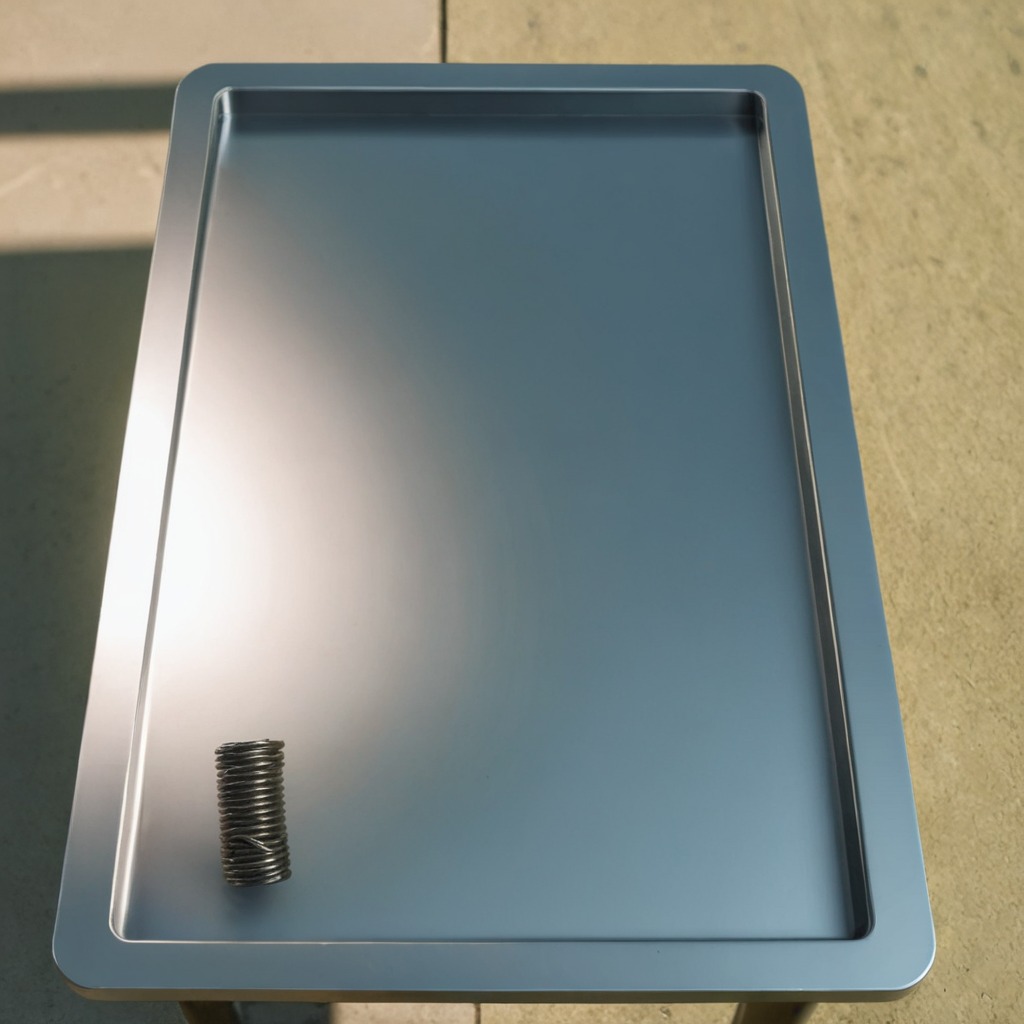
A coiled metal spring is lying on a textured surface.